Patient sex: M
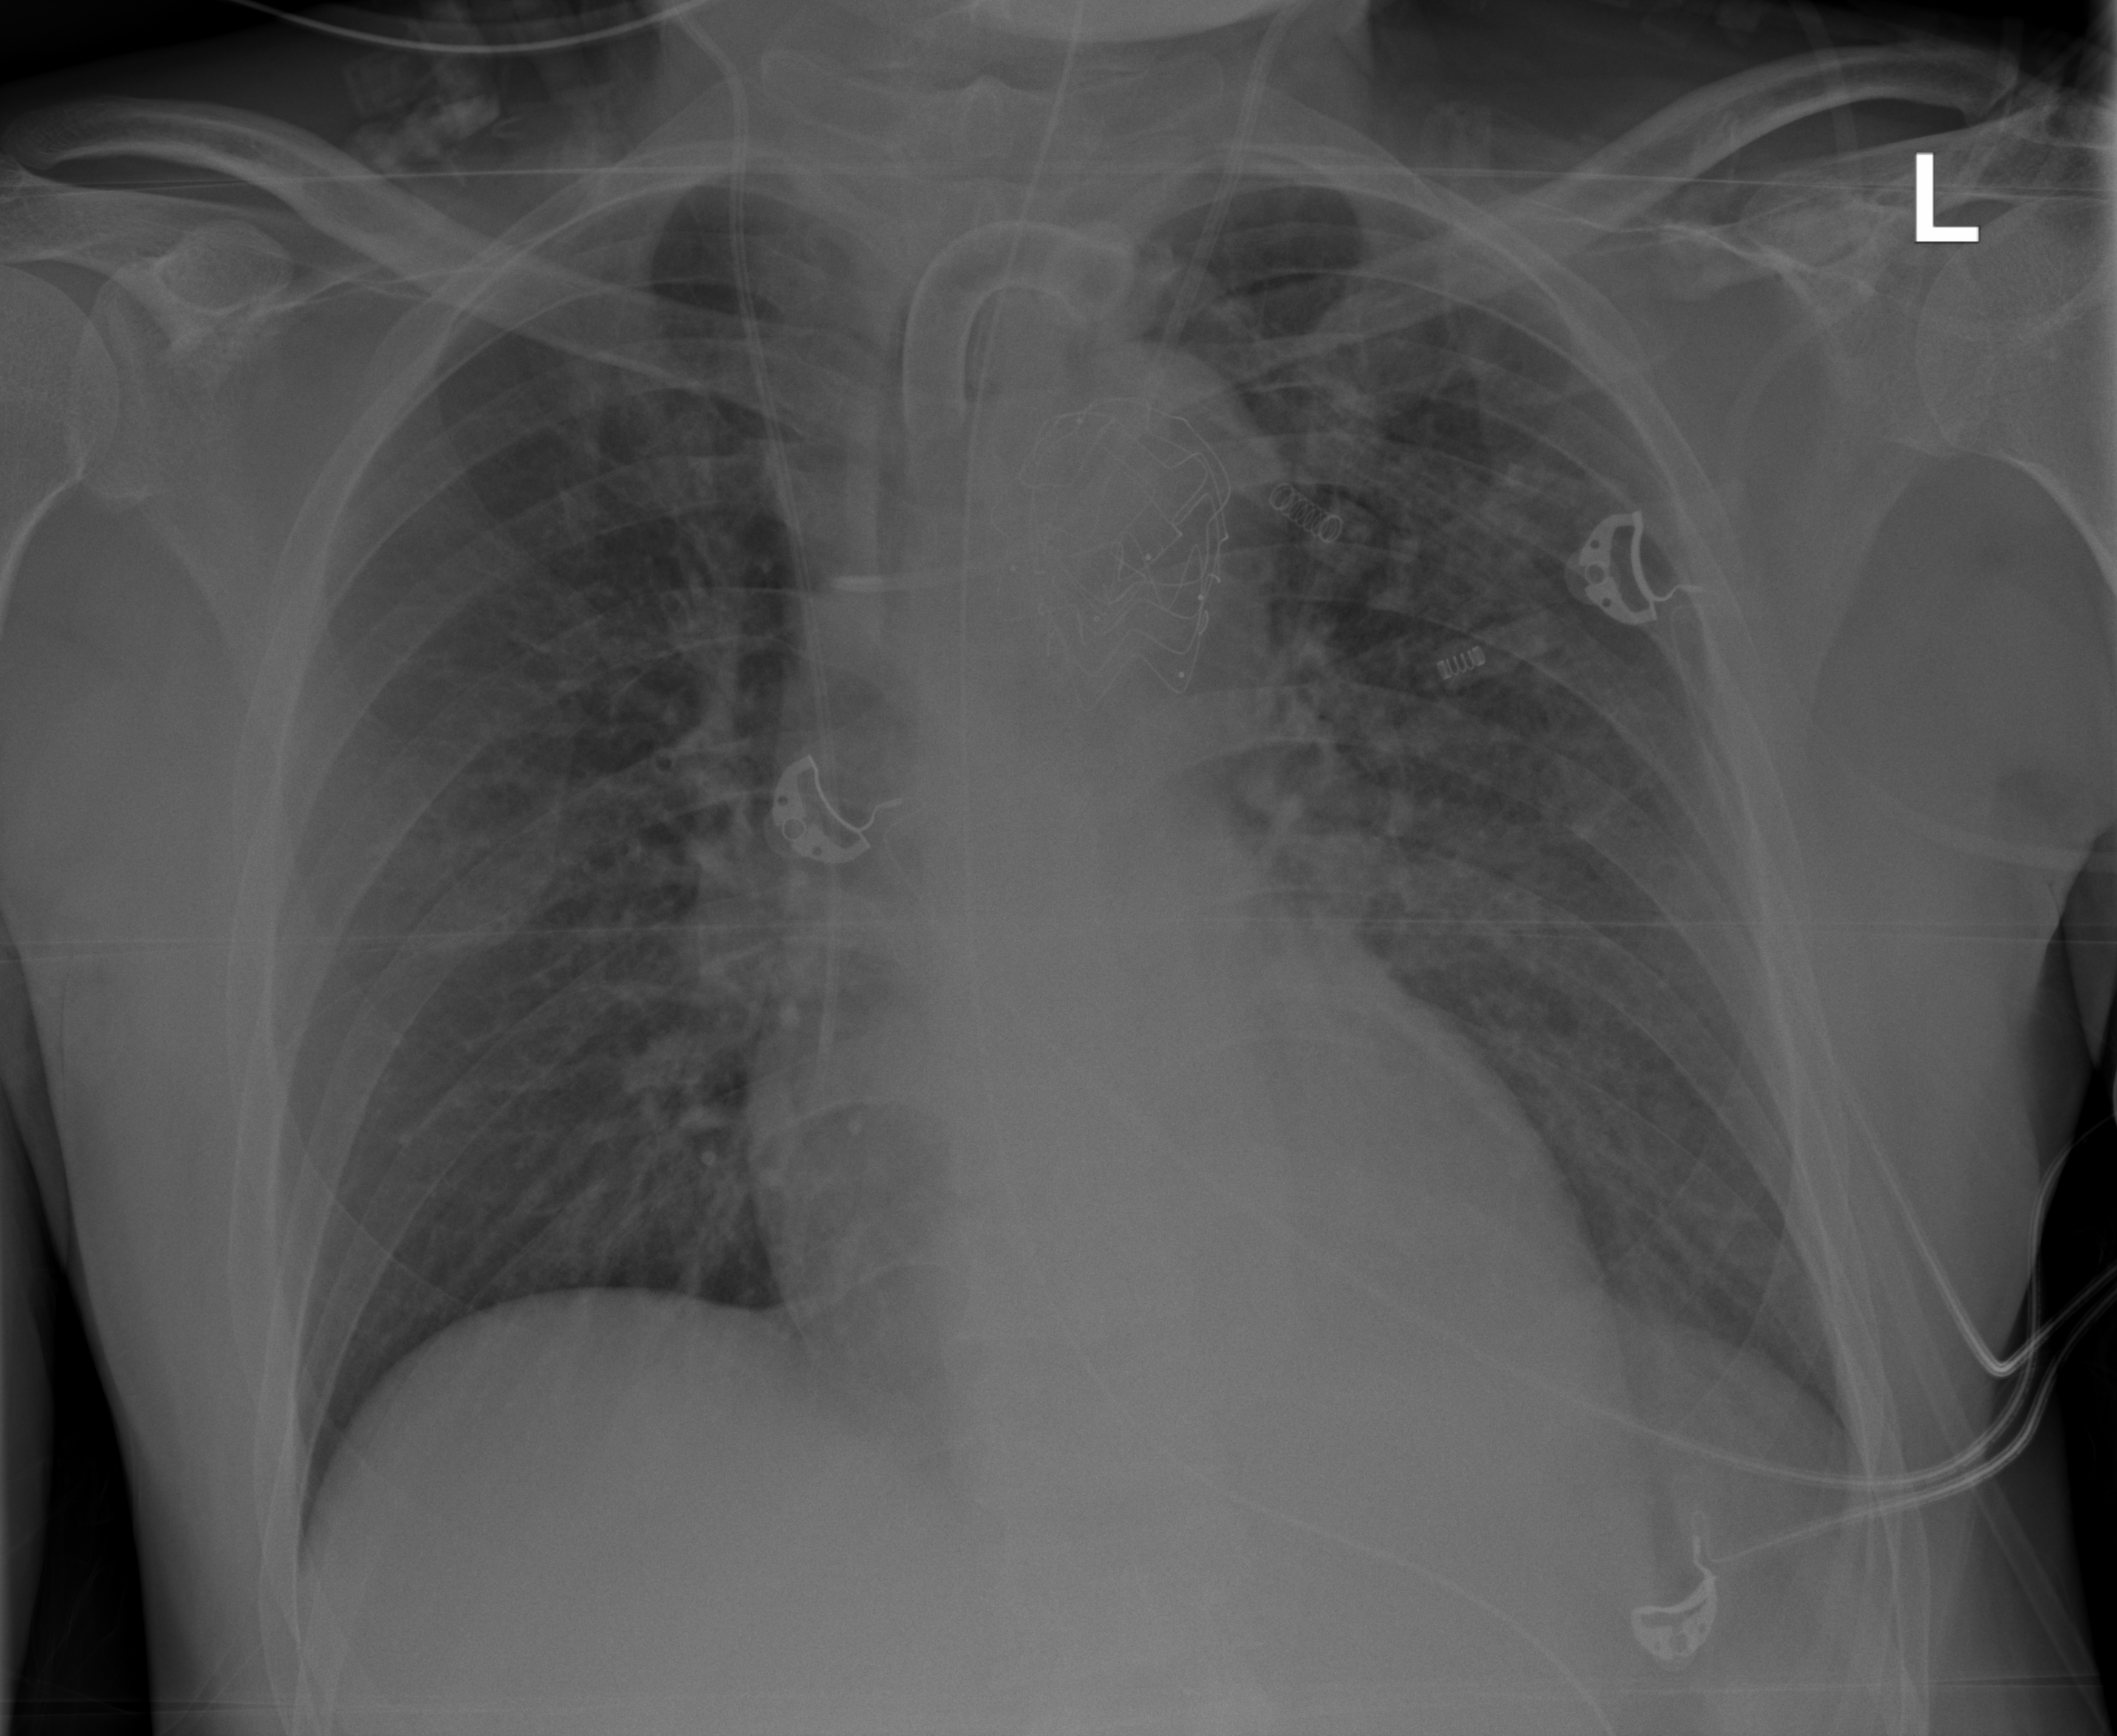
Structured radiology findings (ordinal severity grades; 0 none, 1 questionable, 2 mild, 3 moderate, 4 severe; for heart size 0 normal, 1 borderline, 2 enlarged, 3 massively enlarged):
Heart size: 1
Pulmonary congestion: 2
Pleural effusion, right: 0
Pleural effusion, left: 0
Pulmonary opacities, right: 0
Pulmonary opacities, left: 0
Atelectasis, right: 0
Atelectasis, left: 0